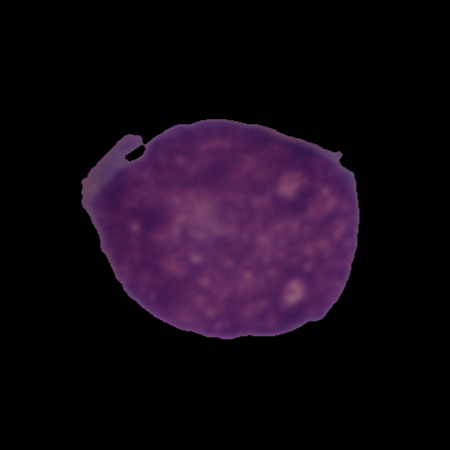
Label: healthy